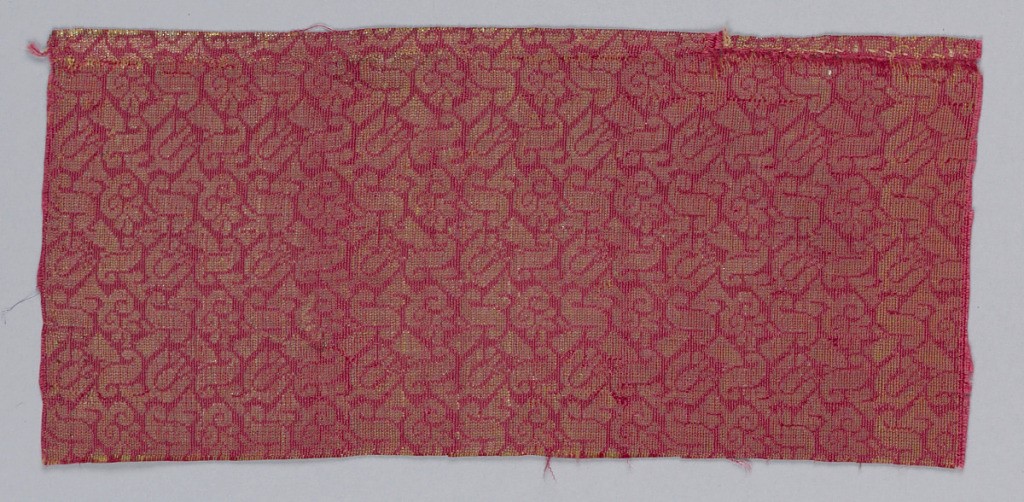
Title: Fragment
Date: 17th century
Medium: silk and metallic thread
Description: Floral and S-shaped forms facing in alternate directions. In gold and silver on a red ground.